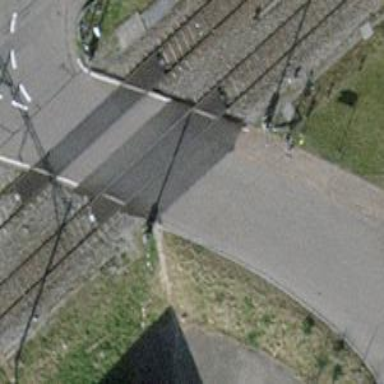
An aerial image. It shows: Railway level crossing.